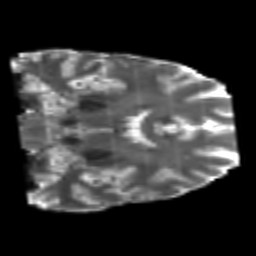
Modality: T2w
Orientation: coronal
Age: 27
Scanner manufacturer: philips
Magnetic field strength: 3 T
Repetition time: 8.538 s
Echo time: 0.1273 s